Interaction volume radius: 10 \u00c5
Interaction volume height: 10 \u00c5
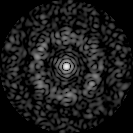
Disorder parameter: 0.8208